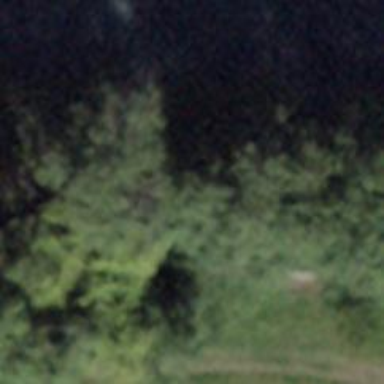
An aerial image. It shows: Bench.